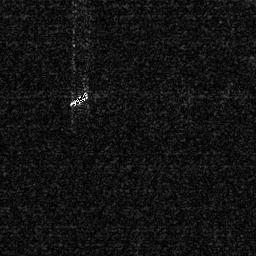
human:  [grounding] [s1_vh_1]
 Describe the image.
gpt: In the satellite image, there is  <ref>1 small ship </ref> <box>[[26, 34, 35, 41, 0]]</box> located at center.